Question: This is I need Realized effect by 'AnimatedVectorDrawableCompat'.
'''
<animated-vector xmlns:android="http://schemas.android.com/apk/res/android"
android:drawable="@drawable/vector_drawable">
<target
android:name="star"
android:animation="@animator/star_anim"/>
</animated-vector>
'''
'''
<vector xmlns:android="http://schemas.android.com/apk/res/android"
android:width="500px"
android:height="500px"
android:viewportHeight="500"
android:viewportWidth="500">
<group
android:name="star_group"
android:scaleX="5.0"
android:scaleY="5.0">
<path
android:name="star"
android:pathData="M 50.0,90.0 L 82.<PHONE>,27.<PHONE> L 12.<PHONE>,35.<PHONE> Z"
android:strokeColor="@color/colorAccent"
android:strokeWidth="1"/>
</group>
</vector>
'''
'''
<set xmlns:android="http://schemas.android.com/apk/res/android"
android:ordering="sequentially">
<objectAnimator
android:duration="1000"
android:propertyName="trimPathStart"
android:valueFrom="1"
android:valueTo="0"/>
<objectAnimator
android:duration="1000"
android:propertyName="trimPathEnd"
android:valueFrom="1"
android:valueTo="0"/>
</set>
'''
But the 'AnimatorSet' can't set 'repeatMode'.
If I set 'objectAnimator''s 'repeatMode', the second 'objectAnimator' won't show.
What should I do?

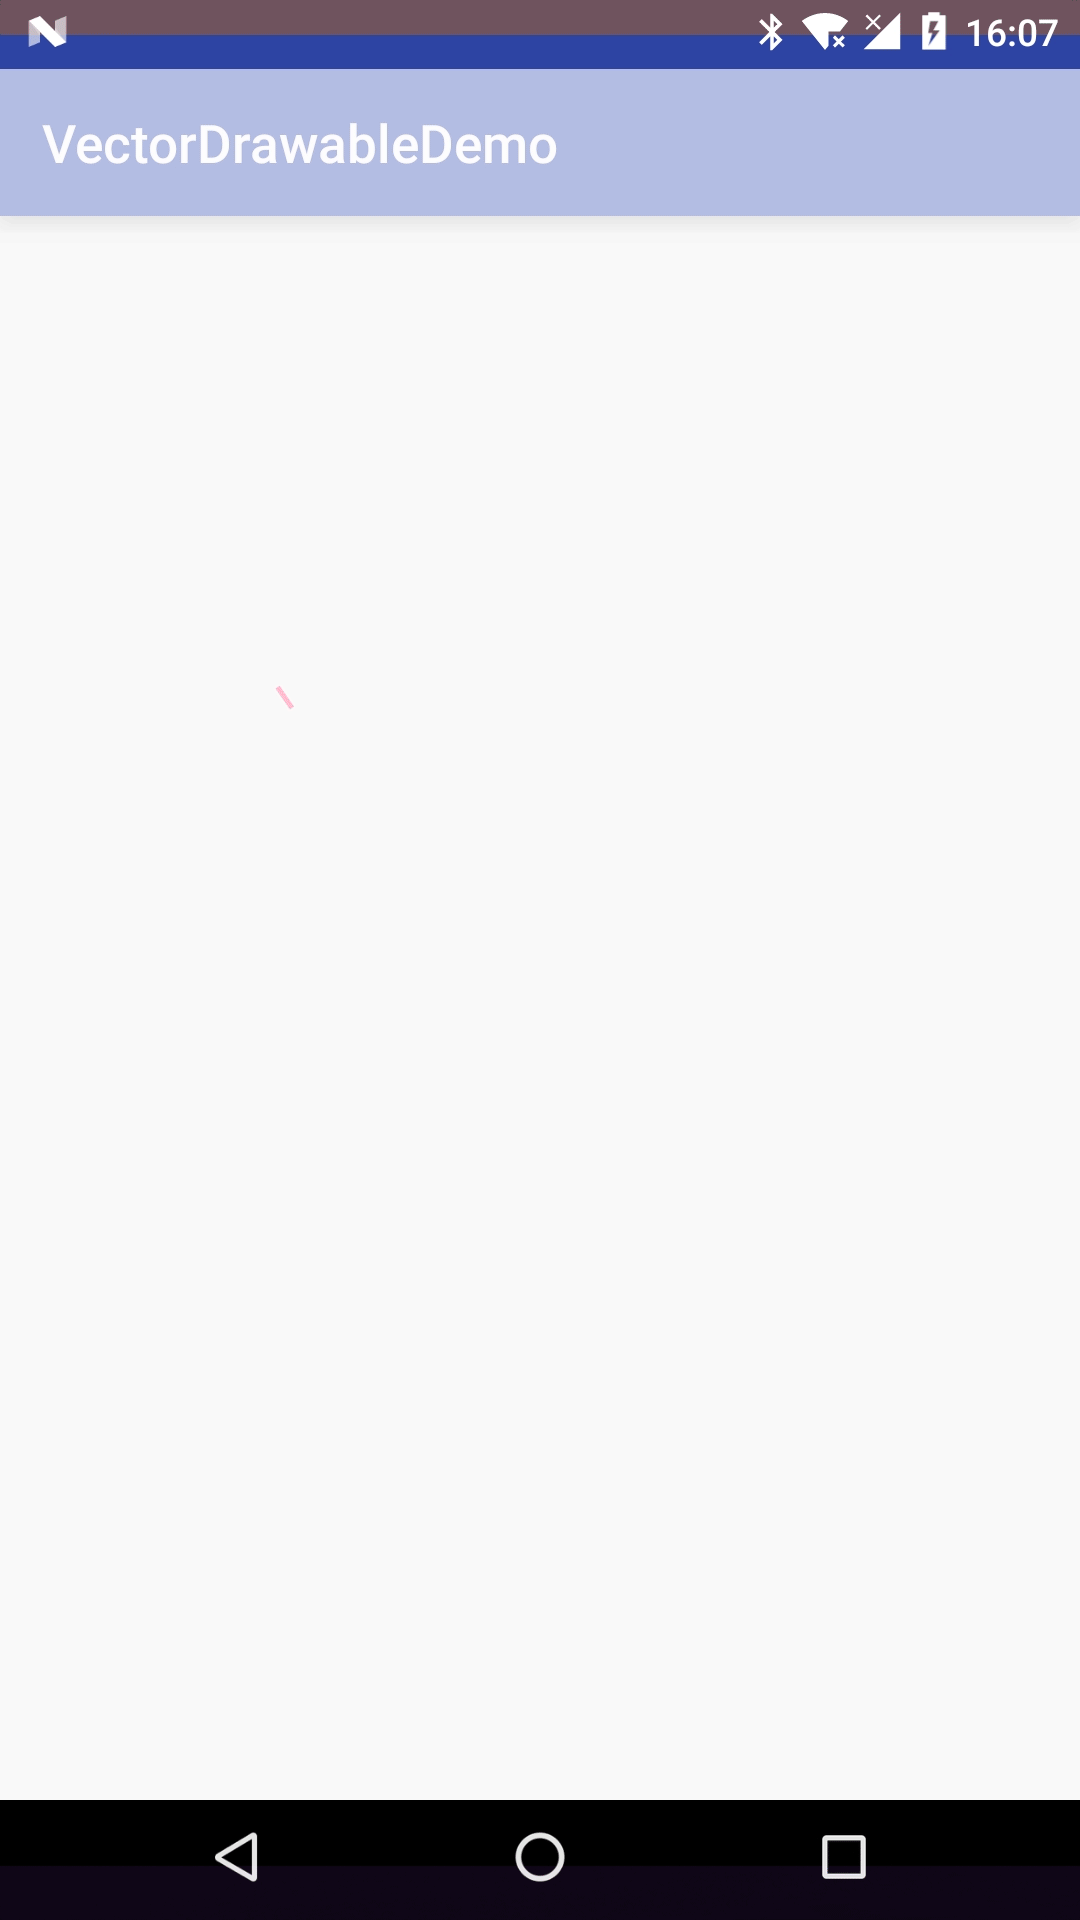
Answer: What about looping it inside a thread until the ImageView is destroyed?
Perfectly working code sample:
'''
ImageView animatedImageView = (ImageView) findViewById(R.id.iv);
AnimatedVectorDrawableCompat animatedVectorDrawable = (AnimatedVectorDrawableCompat) animatedImageView.getDrawable();
new Thread(new Runnable() {
public void run() {
while (animatedImageView != null) {
try {
animatedImageView.post(new Runnable() {
@Override
public void run() {
animatedVectorDrawable.start();
}
});
Thread.sleep(500);
} catch (Exception e) {
e.printStackTrace();
}
}
}
}).start();
'''
Alternatively, you can use the mentioned by followed by <URL>:
'''
import android.app.Activity;
import android.graphics.drawable.Animatable;
import android.graphics.drawable.Animatable2;
import android.graphics.drawable.AnimatedVectorDrawable;
import android.graphics.drawable.Drawable;
import android.os.Bundle;
import android.widget.ImageView;
public class MainActivity extends Activity {
@Override
protected void onCreate(Bundle savedInstanceState) {
super.onCreate(savedInstanceState);
setContentView(R.layout.activity_main);
ImageView iv = (ImageView) findViewById(R.id.pin);
final AnimatedVectorDrawable avd = (AnimatedVectorDrawable) iv.getDrawable();
avd.registerAnimationCallback(new Animatable2.AnimationCallback() {
@Override
public void onAnimationEnd(Drawable drawable) {
avd.start();
}
});
avd.start();
}
}
'''